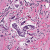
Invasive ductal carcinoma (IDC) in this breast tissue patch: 0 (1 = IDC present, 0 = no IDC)